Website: bh-photo
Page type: store-pickup
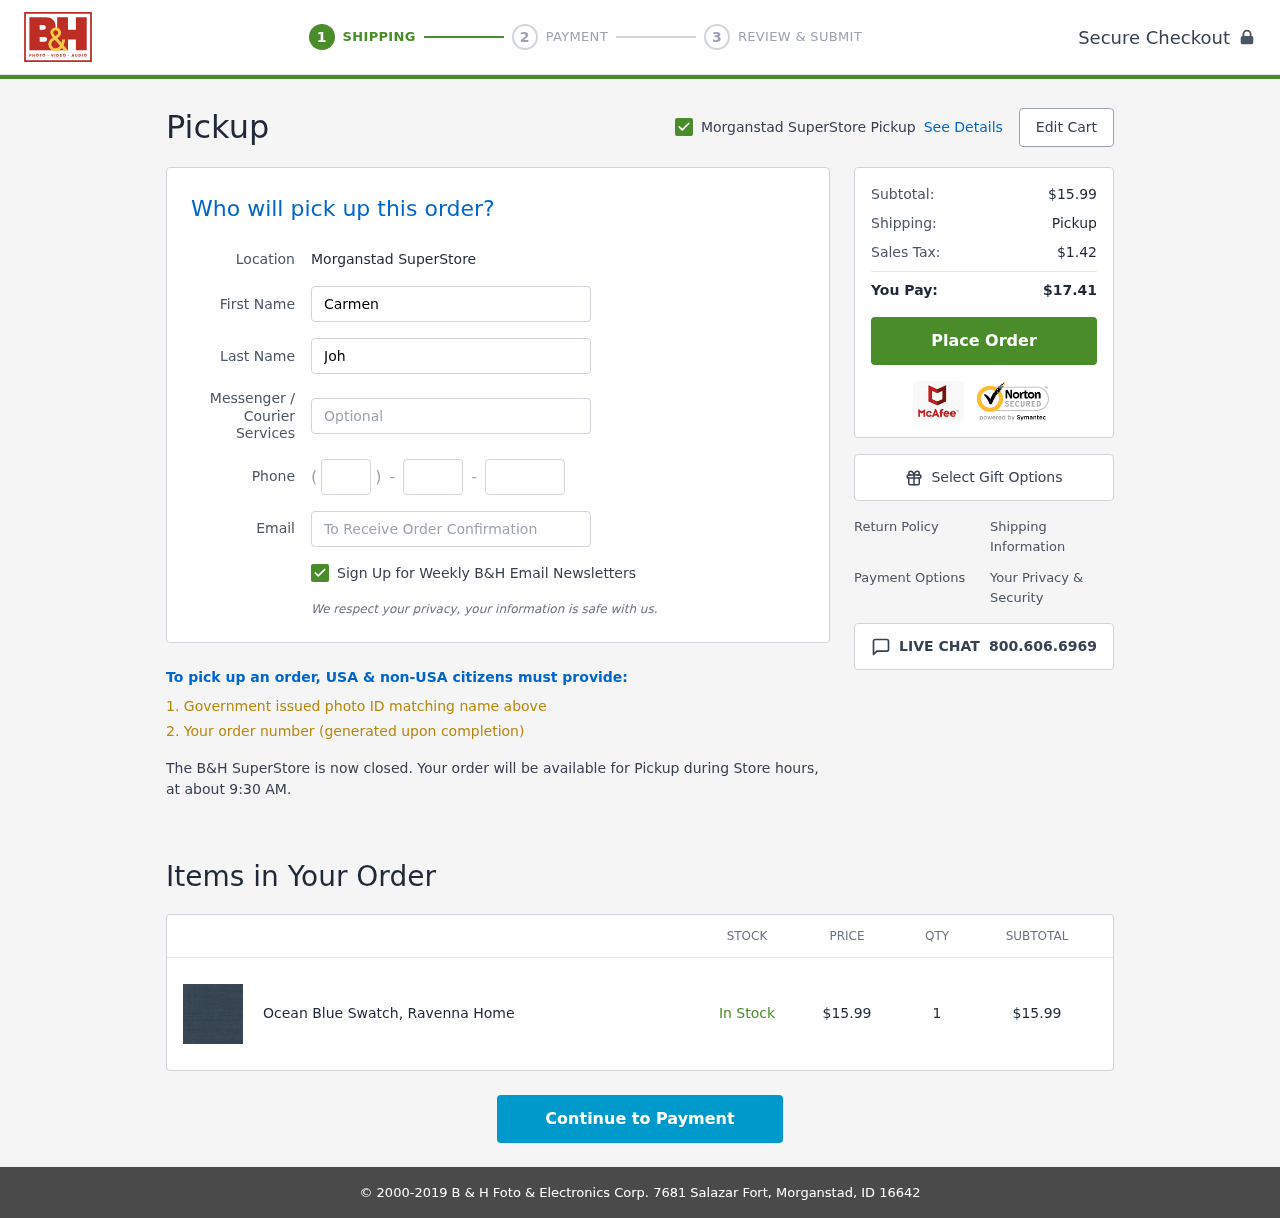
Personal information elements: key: PII_EMAIL
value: cjohnson@yahoo.com
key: PII_FIRSTNAME
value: Carmen
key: PII_LASTNAME
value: Johnson
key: PII_LOCATION1_CITY
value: Morganstad SuperStore Pickup
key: PII_LOCATION1_CITY
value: Morganstad SuperStore
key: PII_PHONE_AREA
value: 940
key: PII_PHONE_PREFIX
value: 242
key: PII_PHONE_SUFFIX
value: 1194
Product elements: key: PRODUCT1_NAME
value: Ocean Blue Swatch, Ravenna Home
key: PRODUCT1_PRICE
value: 15.99
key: PRODUCT1_QUANTITY
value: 1
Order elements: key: ORDER_SUBTOTAL
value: $15.99
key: ORDER_TAX
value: $1.42
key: ORDER_TOTAL
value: $17.41